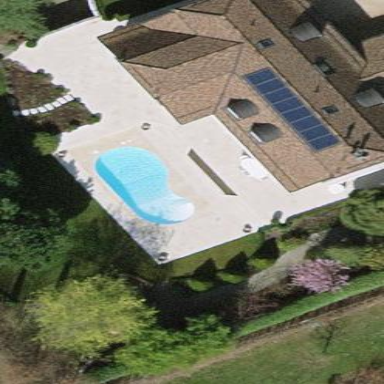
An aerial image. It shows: Swimming pool located in leisure land.